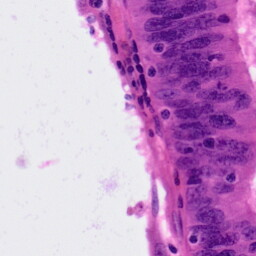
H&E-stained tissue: Colon